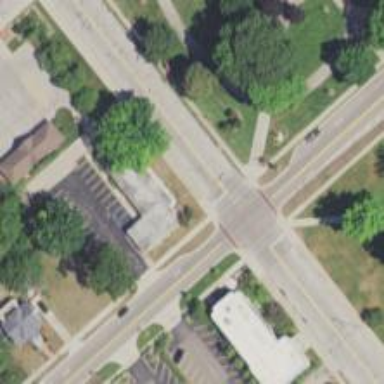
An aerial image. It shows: Road with stop sign.